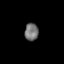
Tissue: lung
Cell type: Epithelial cells
Senescence score: 0.1906
Nuclear area (px): 236
Mean DAPI intensity: 114.572